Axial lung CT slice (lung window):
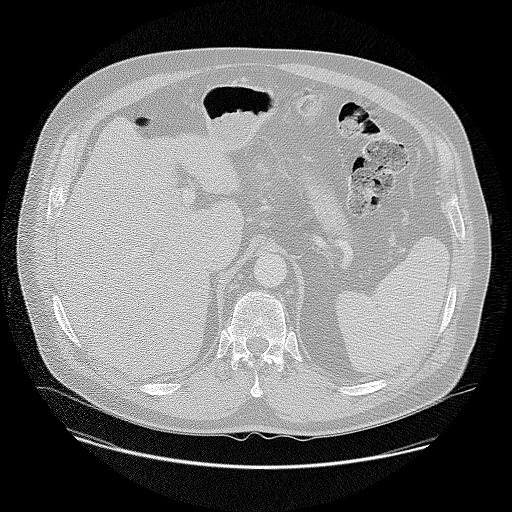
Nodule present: no